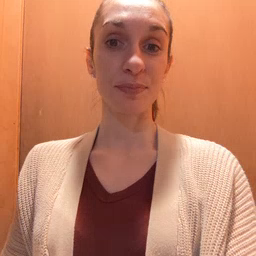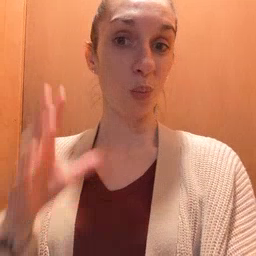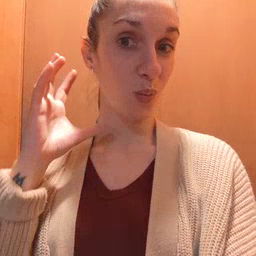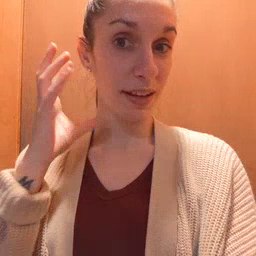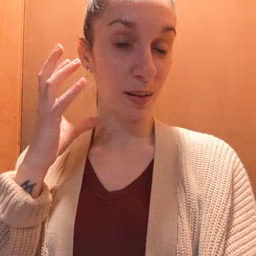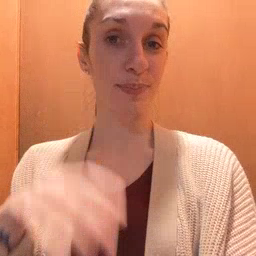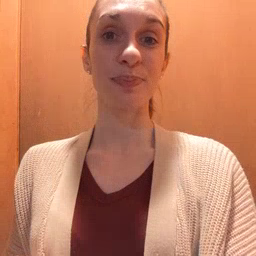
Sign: radio